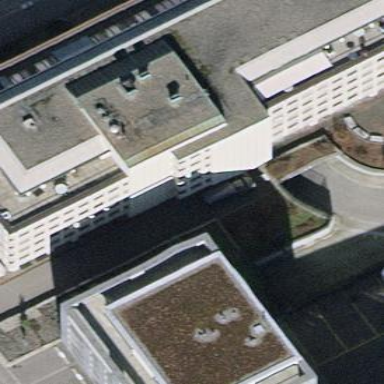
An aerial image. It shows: Office building with flat roof.